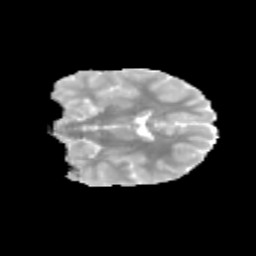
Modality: MD
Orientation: coronal
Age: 10
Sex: male
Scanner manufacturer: siemens
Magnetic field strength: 3 T
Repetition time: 3.8 s
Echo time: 0.07 s